Question: i have a user created under login roles in pgAdmin. user's name is ''.
here is the pgsql syntax to create it.
'''
CREATE ROLE myApp LOGIN
ENCRYPTED PASSWORD 'md58e0b379fc6e92422518682611bcf2d42'
NOSUPERUSER INHERIT NOCREATEDB NOCREATEROLE NOREPLICATION;
'''
all these days i had my application developed by yii framework to connect to database with super user in my end. which is.. user ''
but after doing a release recently i started getting an error as below

i found its because of i have set permission to the user role for newly created table but have missed to do the same for sequence so i wrote the below script to resolve..
'''
GRANT ALL ON TABLE css_ataps_client_outgoing_call_dates_id_seq TO myAppAdmin;
GRANT SELECT, UPDATE ON TABLE css_ataps_client_outgoing_call_dates_id_seq TO myApp;
'''
now i need to enable my application to connect to database using the same login as my production application which is but not .
but unfortunately it doesn't work unless i use user. The error i got when trying to connect with user is nothing. not even recorded in logs. so i can confirm that login details are same and its working and the issue could be the user doesnt have read / write access to any single table.
please tell me a way to find this out. thanks.
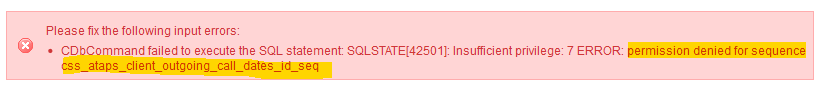
Answer: This will do. Try and let me know.
'''
GRANT ALL ON DATABASE <ur database name> TO myApp; <- not this
'''
TRY THIS QUERY..!
'''
GRANT SELECT,UPDATE,INSERT,DELETE ON ALL TABLES IN SCHEMA public TO myApp;
'''